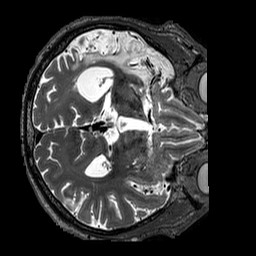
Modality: T2w
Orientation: axial
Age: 67
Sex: male
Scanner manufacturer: siemens
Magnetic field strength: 3 T
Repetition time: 3.2 s
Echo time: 0.567 s